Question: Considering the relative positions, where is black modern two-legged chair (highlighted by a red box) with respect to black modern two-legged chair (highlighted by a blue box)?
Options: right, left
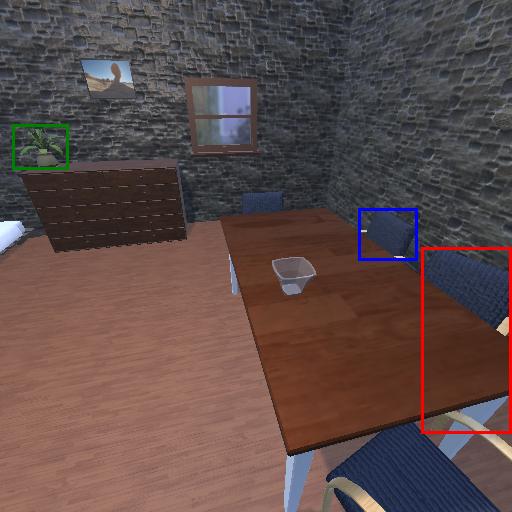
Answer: right